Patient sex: F
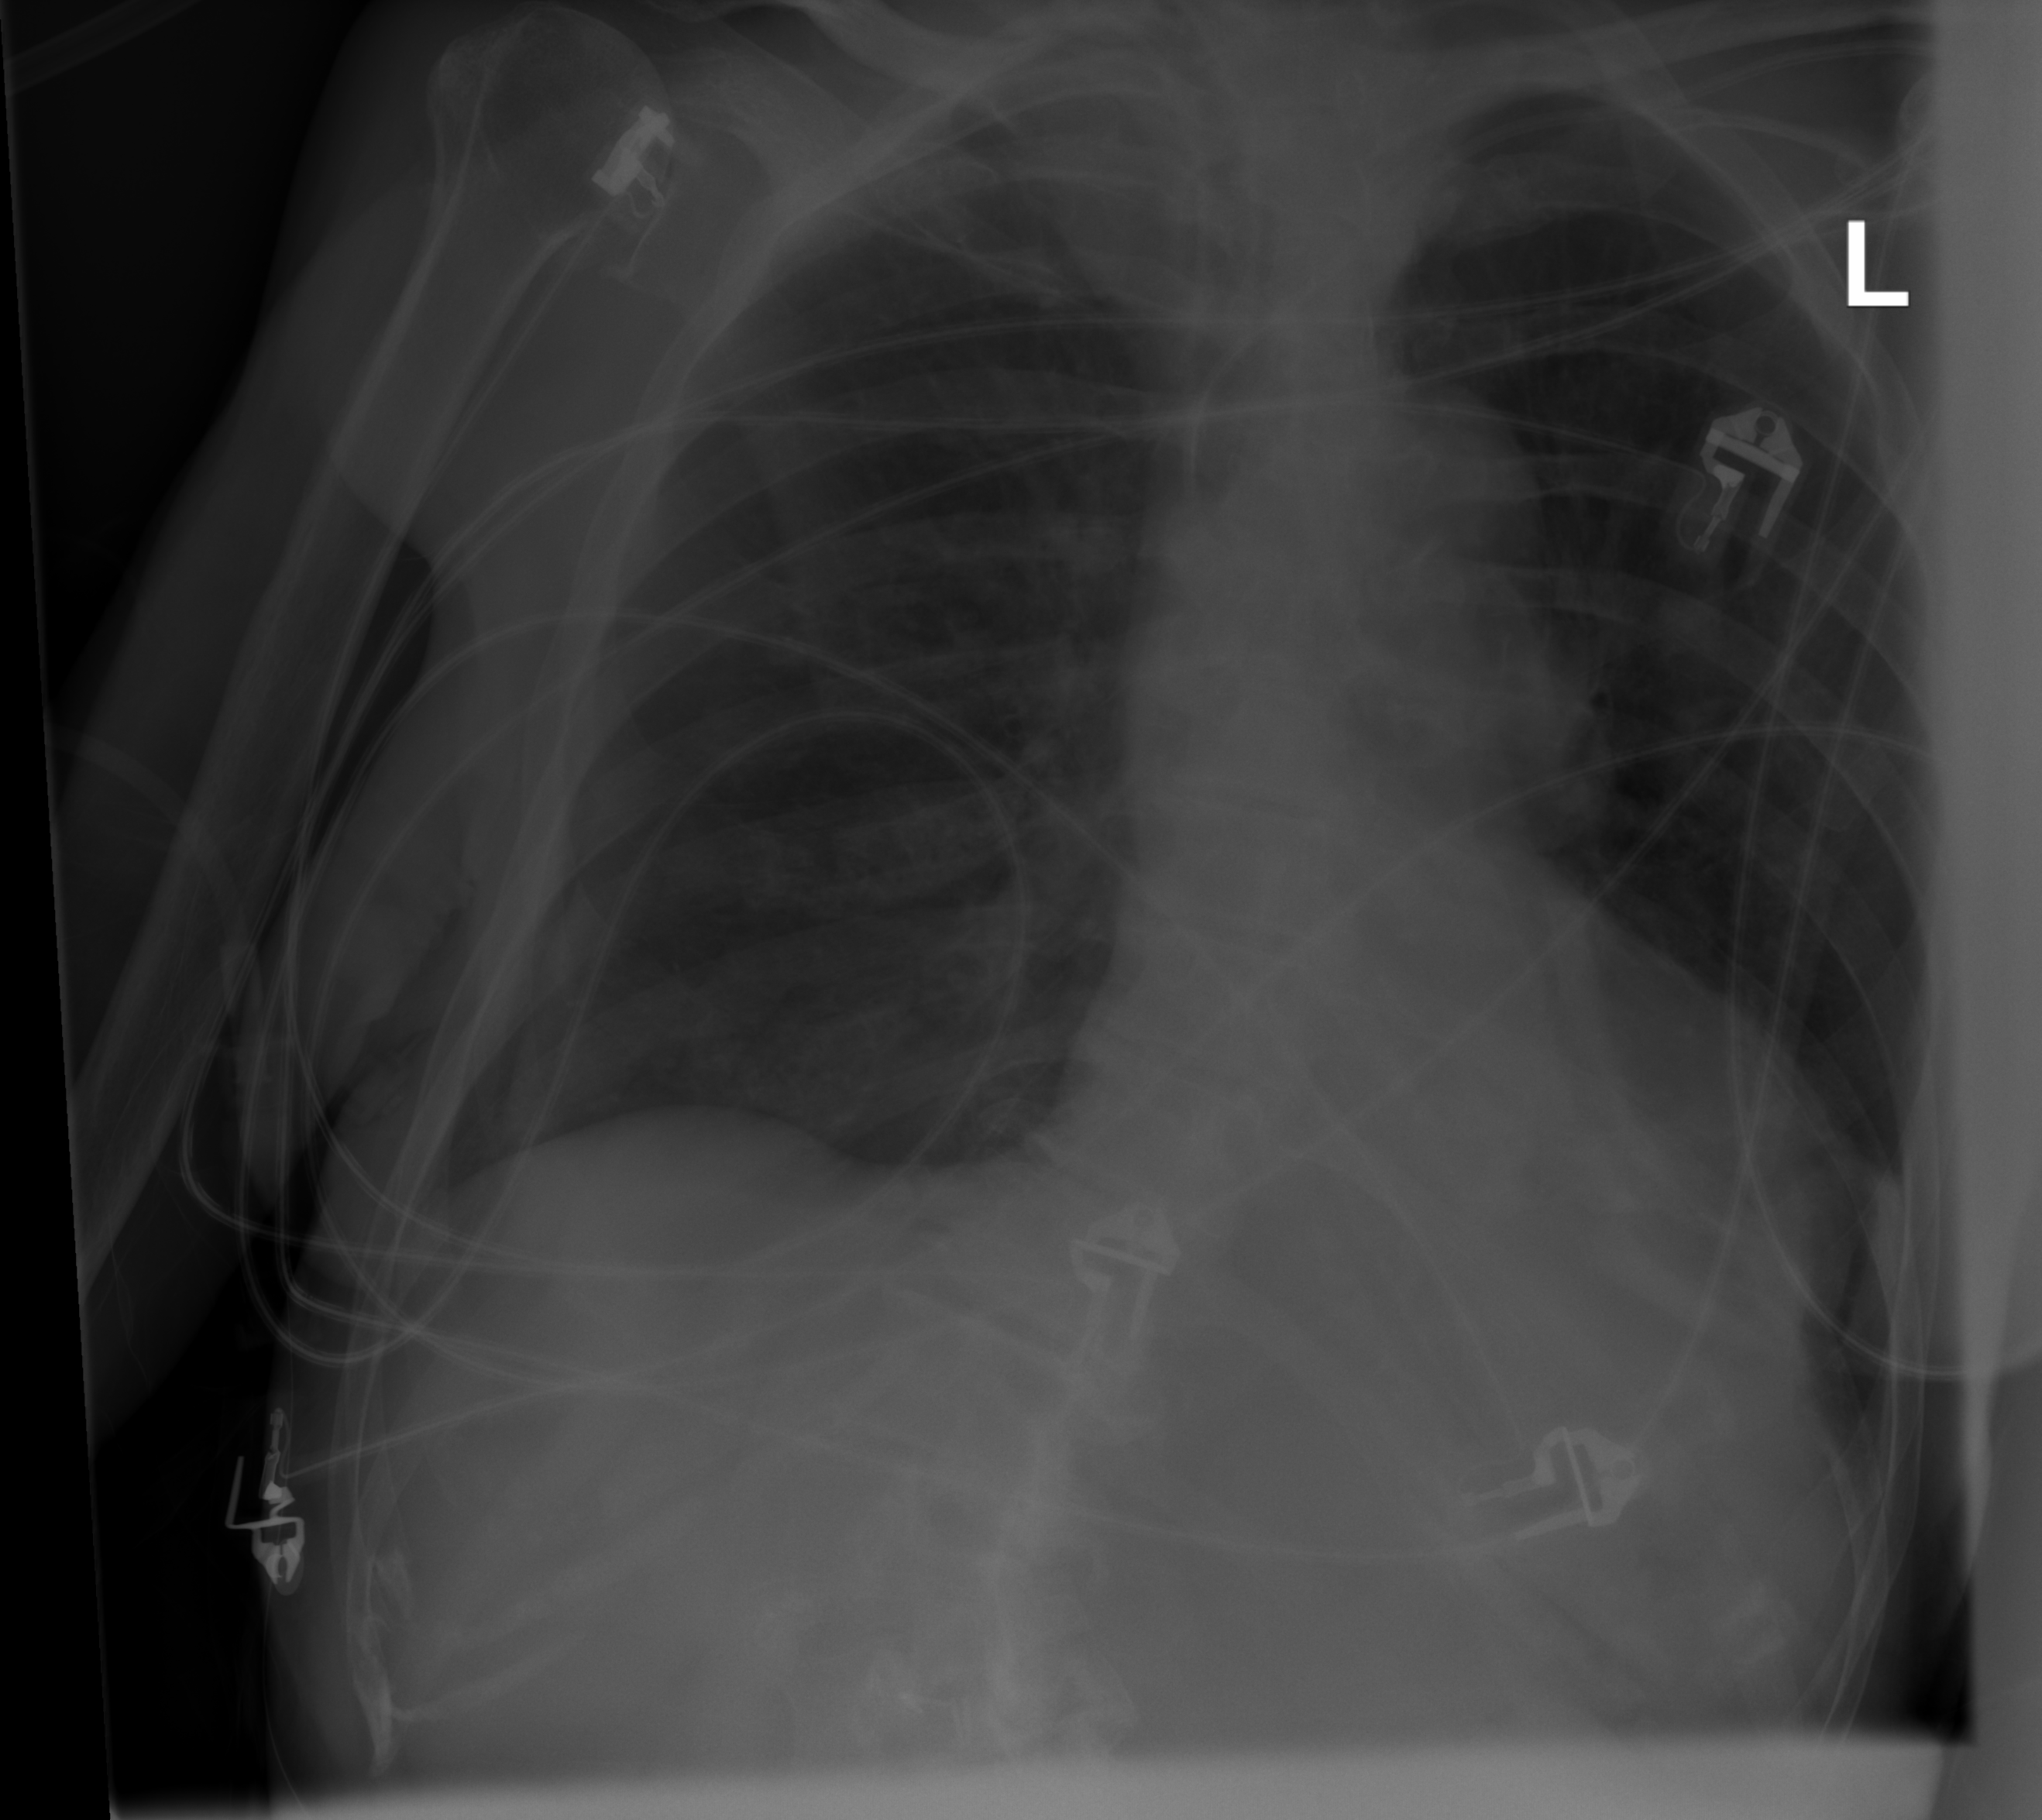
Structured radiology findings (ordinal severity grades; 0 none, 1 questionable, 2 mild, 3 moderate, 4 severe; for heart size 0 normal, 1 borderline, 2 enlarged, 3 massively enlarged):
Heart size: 2
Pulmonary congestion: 0
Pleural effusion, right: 1
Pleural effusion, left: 0
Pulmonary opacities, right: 0
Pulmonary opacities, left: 0
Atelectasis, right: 0
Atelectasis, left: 2